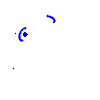
Particle: electron